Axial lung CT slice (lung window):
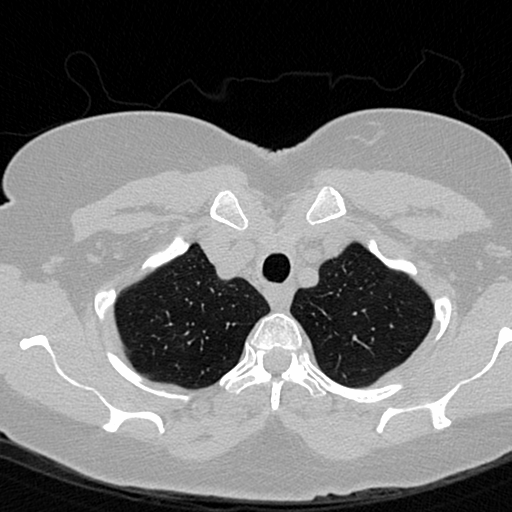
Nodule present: no